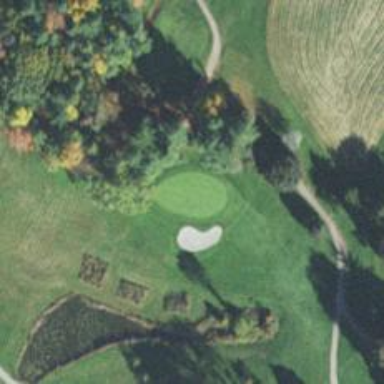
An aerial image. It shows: Golf hole.